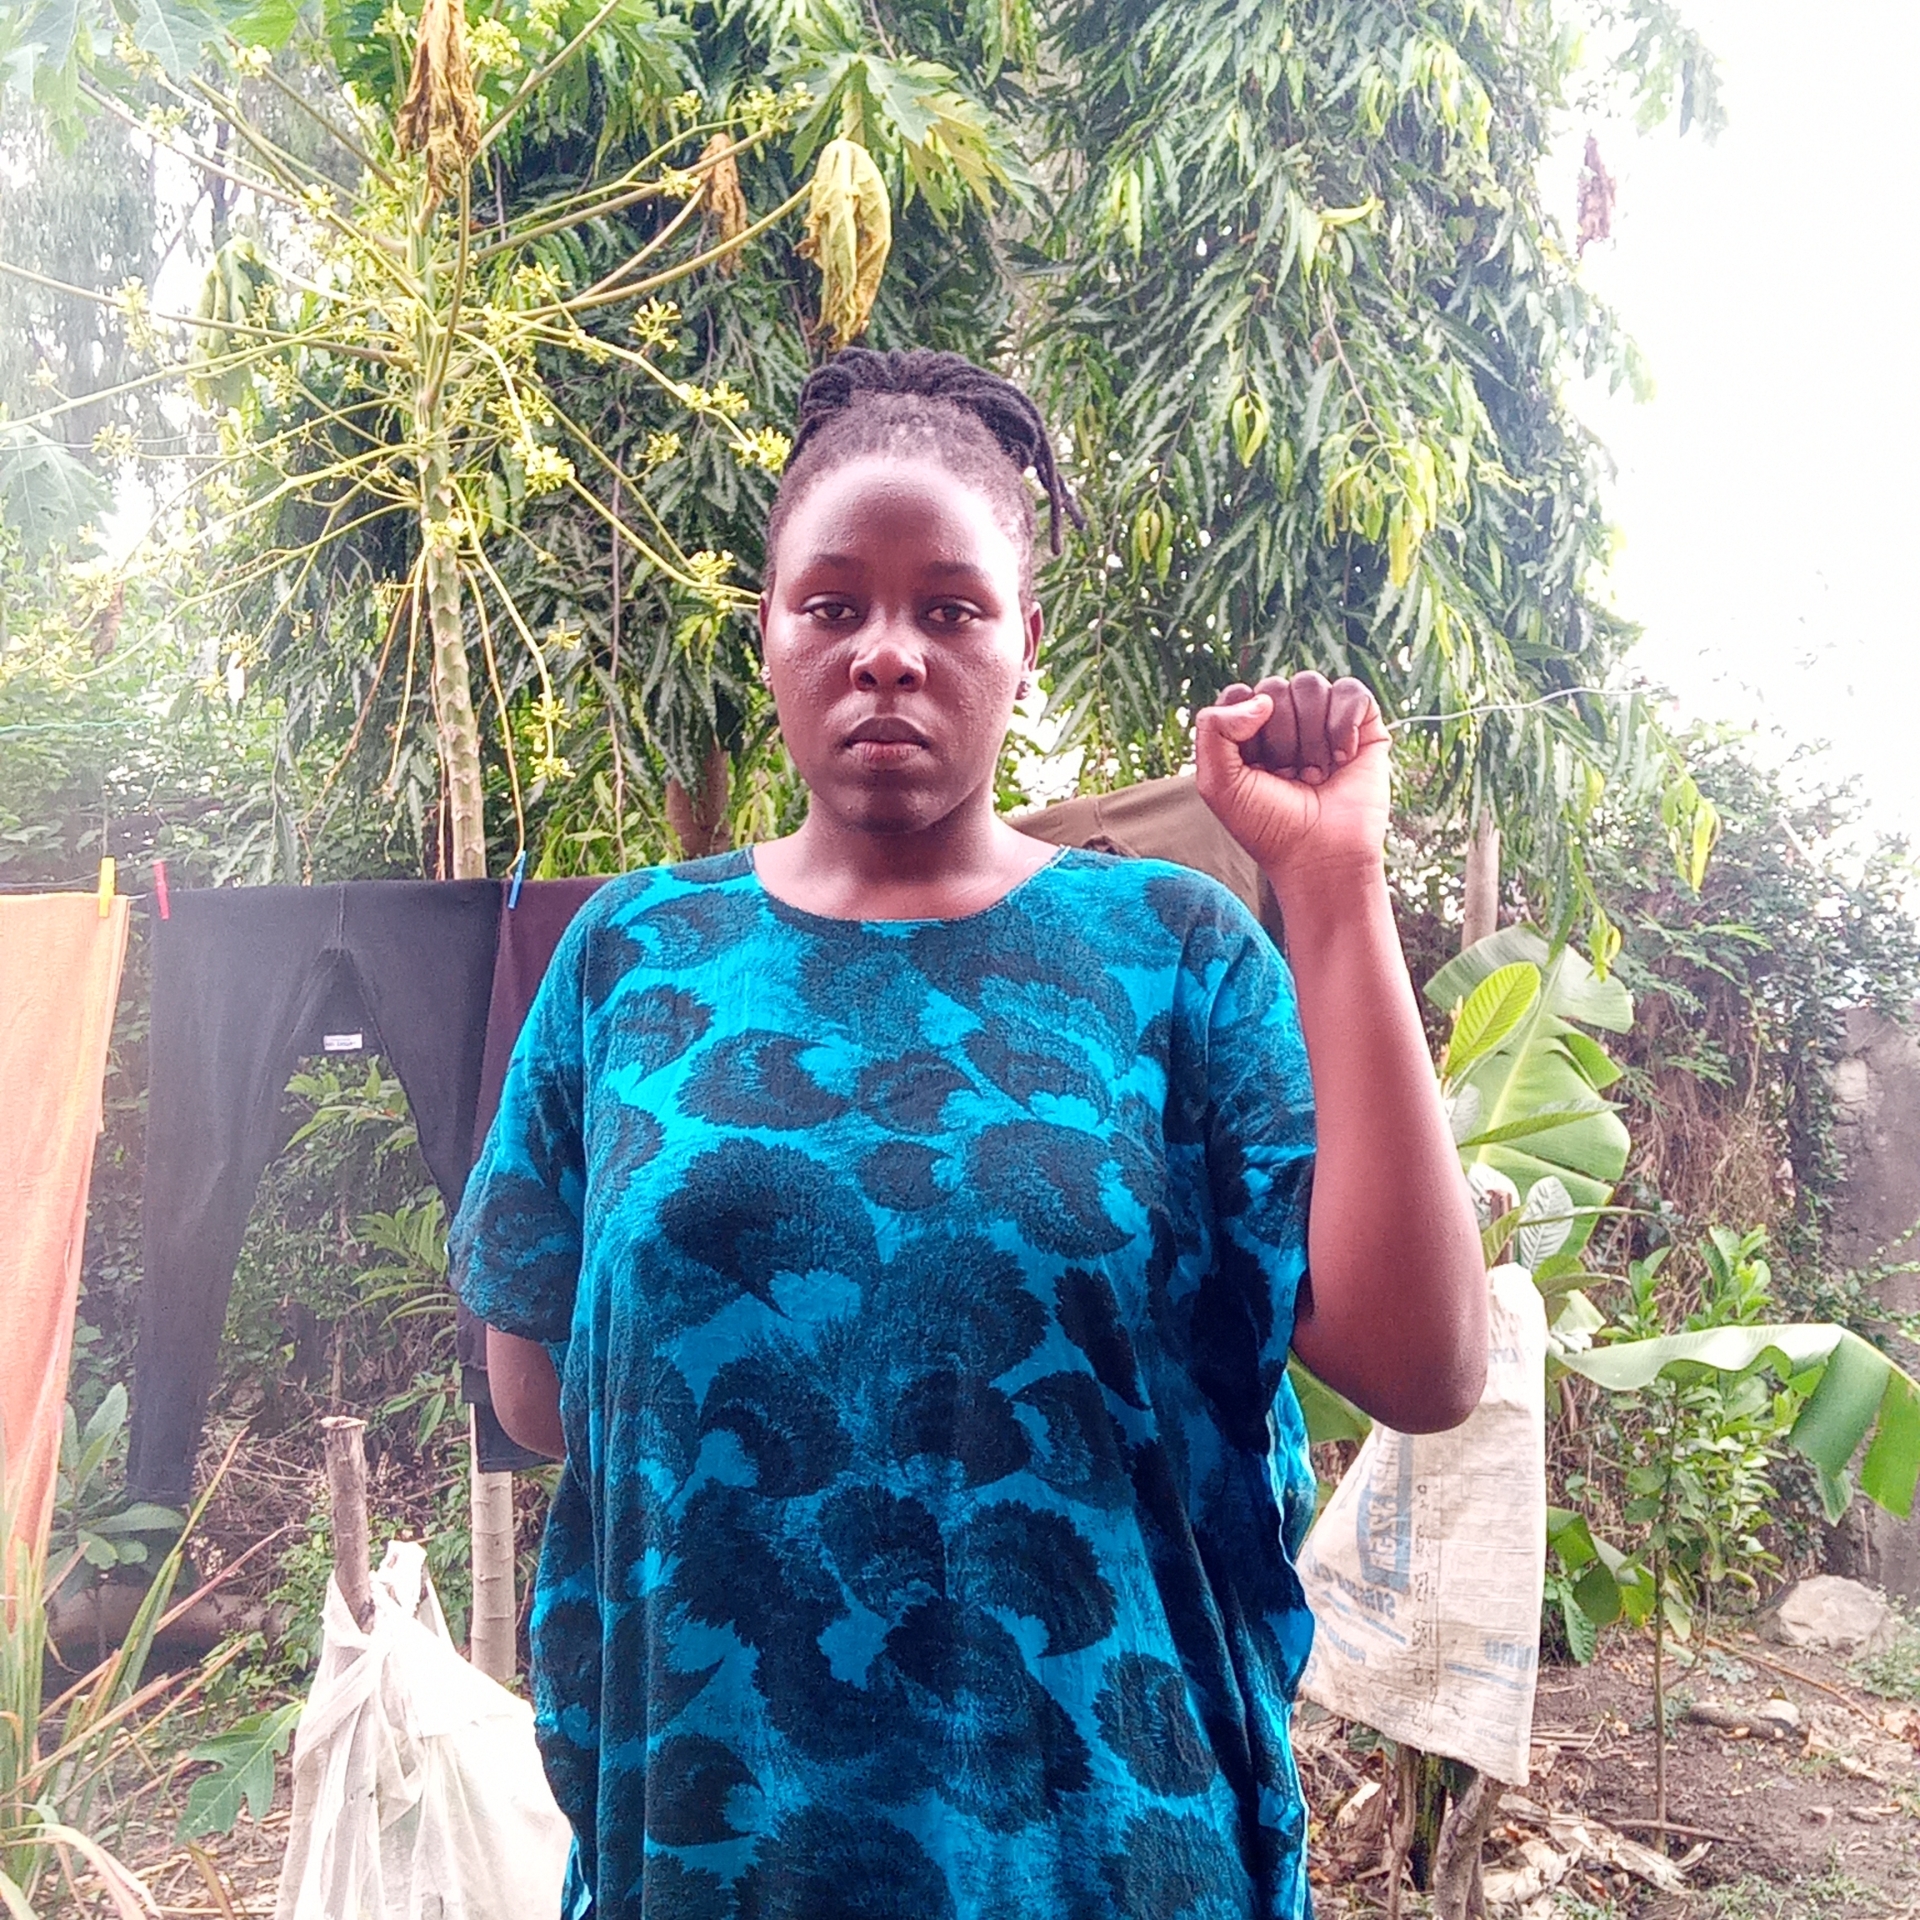
Label: clear